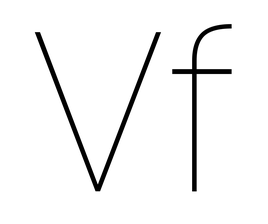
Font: Poppins-Thin